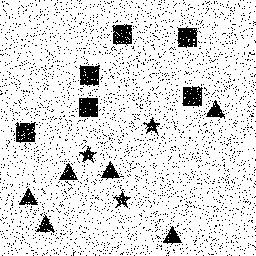
Squares: 6
Triangles: 6
Stars: 3
Total shapes: 15